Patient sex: M
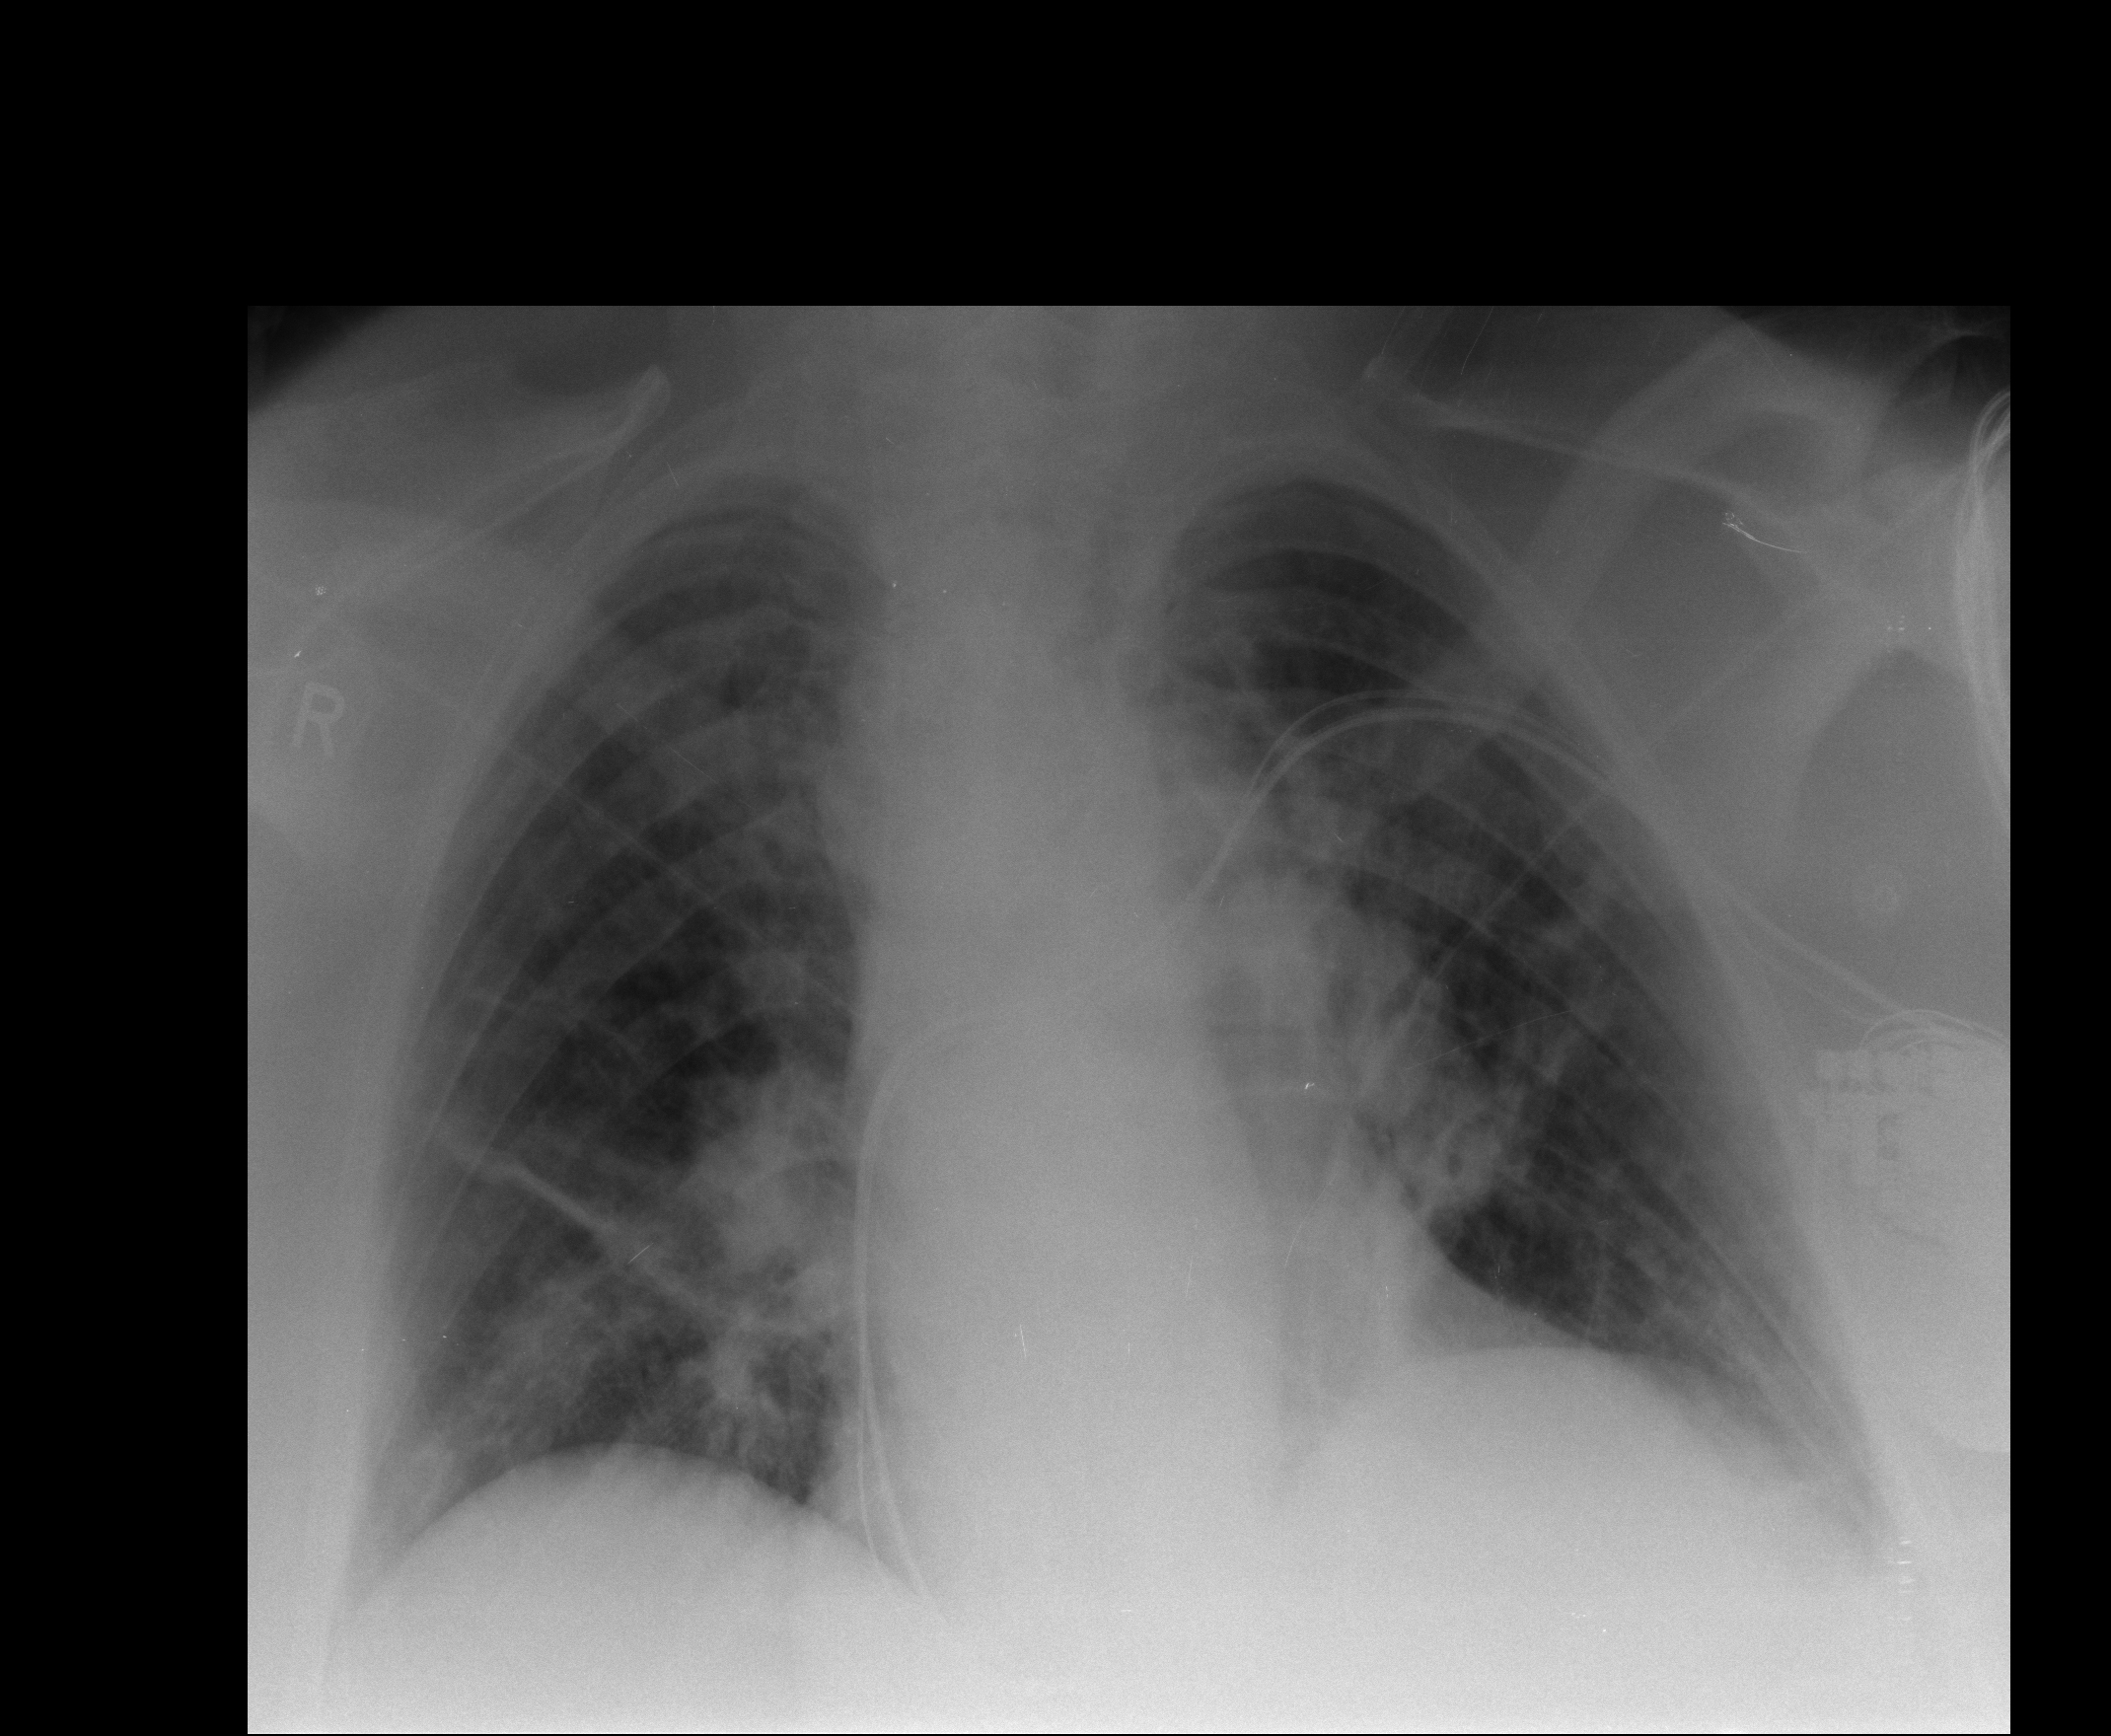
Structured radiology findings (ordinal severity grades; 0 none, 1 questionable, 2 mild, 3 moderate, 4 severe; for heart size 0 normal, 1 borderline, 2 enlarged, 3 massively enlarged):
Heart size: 1
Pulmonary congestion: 3
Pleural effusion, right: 0
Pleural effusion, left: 1
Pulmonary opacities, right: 2
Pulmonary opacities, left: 2
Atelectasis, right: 2
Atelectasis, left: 2